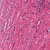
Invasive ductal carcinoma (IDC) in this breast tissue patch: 0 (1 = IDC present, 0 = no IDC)